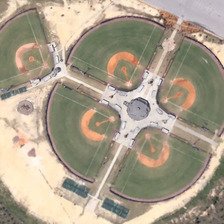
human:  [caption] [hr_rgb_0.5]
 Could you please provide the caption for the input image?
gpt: five baseball fields are surrounded by many green plants and a road .

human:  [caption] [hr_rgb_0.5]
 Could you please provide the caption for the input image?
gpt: five baseball fields are surrounded by many green plants and a road .

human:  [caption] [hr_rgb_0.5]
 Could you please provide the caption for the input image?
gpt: five baseball fields are surrounded by many green plants and a road .

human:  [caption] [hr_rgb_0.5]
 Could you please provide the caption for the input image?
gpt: five baseball fields are surrounded by many green plants and a road .

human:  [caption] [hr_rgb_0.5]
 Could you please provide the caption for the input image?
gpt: five baseball fields are surrounded by many green plants and a road .